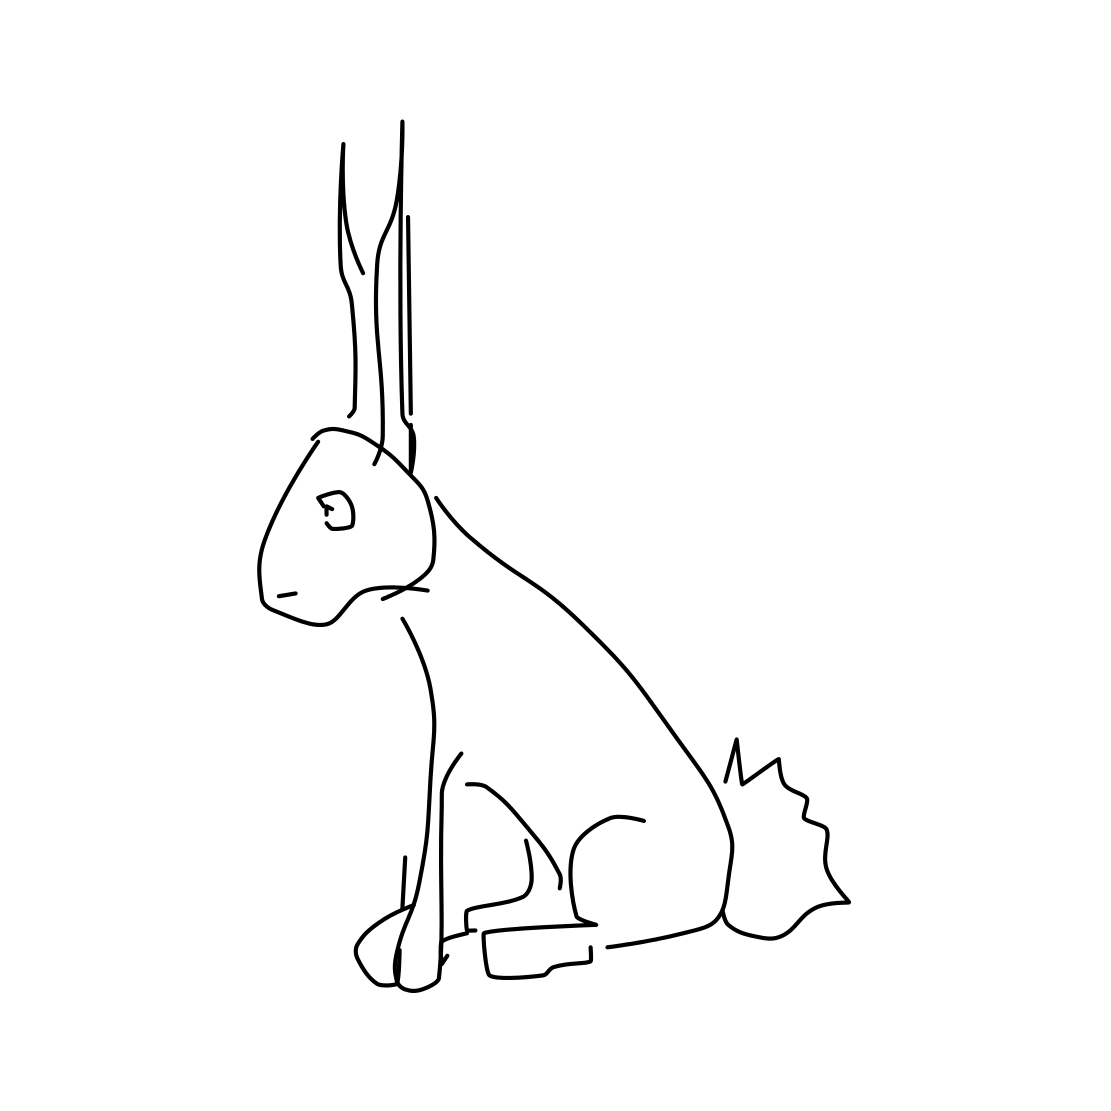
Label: rabbit